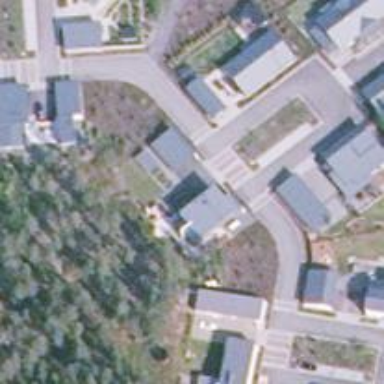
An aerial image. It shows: Living street.